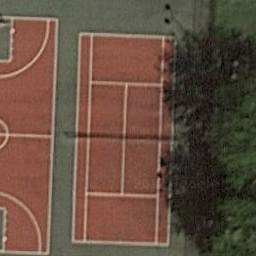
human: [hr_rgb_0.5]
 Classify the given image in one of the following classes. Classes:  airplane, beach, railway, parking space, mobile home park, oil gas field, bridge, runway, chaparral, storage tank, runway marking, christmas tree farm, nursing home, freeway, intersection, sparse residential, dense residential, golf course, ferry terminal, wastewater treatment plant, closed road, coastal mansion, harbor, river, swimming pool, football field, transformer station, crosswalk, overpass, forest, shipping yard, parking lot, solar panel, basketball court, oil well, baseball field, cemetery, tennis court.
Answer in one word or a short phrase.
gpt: tennis court